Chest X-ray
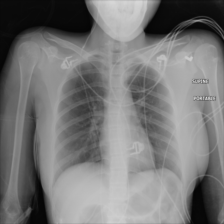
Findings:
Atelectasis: negative
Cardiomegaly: negative
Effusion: negative
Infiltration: negative
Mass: negative
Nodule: negative
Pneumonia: negative
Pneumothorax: negative
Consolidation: negative
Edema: negative
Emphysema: negative
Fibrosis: negative
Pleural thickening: negative
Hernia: negative